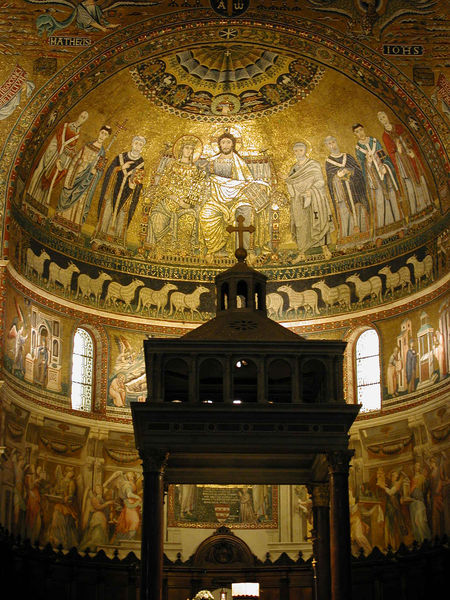
Titel: Santa Maria in Trastevere, Rom
Standort: Rom, S. Maria in Trastevere (EU - I - Latium)
Schlagwörter: menschen, fenster, säulen, dach, tiere, ornament, falten, kirche, gold, decke, paar, engel, schrift, kuppel, thron, ornamente, faltenwurf, foto, nische, vergoldet, kreuz, mosaik, altar, wappen, jesus, apsis, kapelle, baldachin, heilige, maria, madonna, schafe, hirte, kirchenfenster